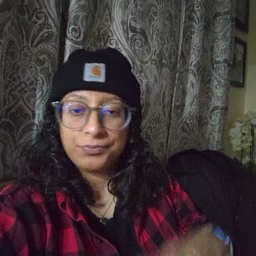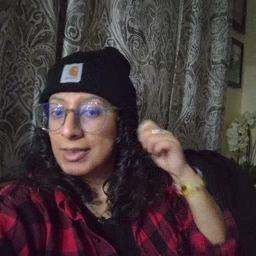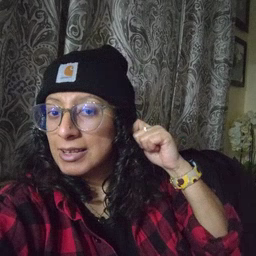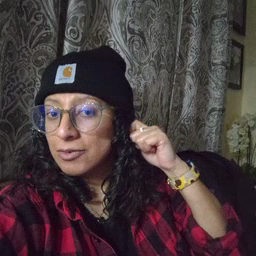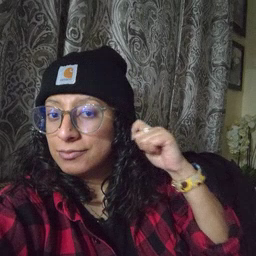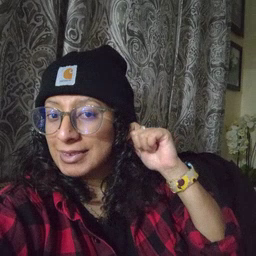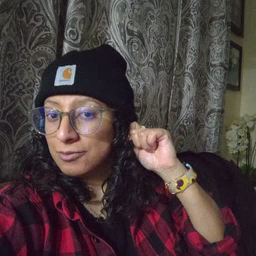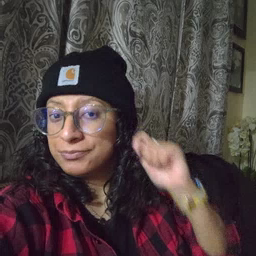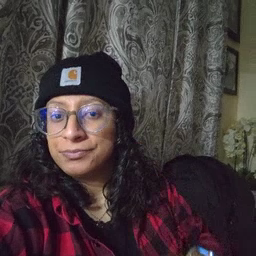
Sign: ear